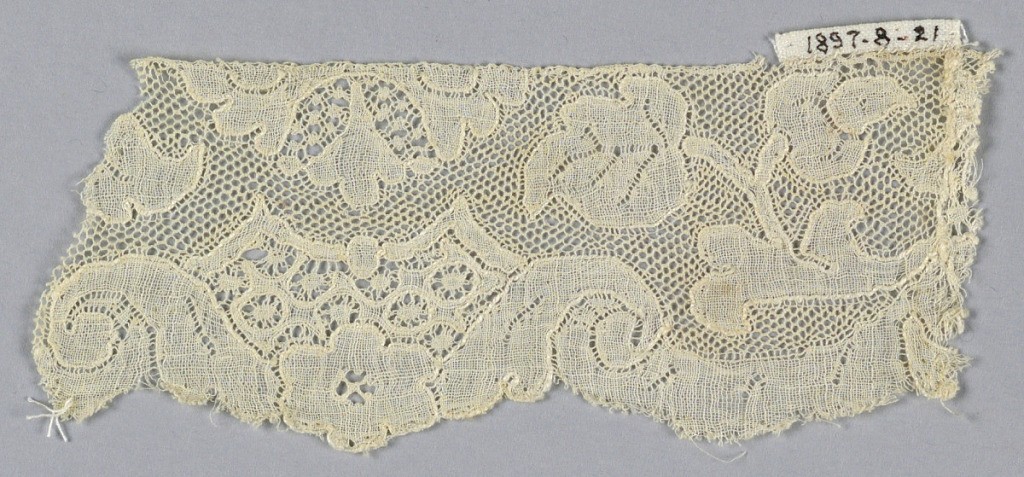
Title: Fragment
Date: late 18th century
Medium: linen Technique: bobbin lace (Mechlin-style)
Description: Scalloped border fragment with reserve areas of openwork along the edge. Floral spray design with heavy solid leaves.